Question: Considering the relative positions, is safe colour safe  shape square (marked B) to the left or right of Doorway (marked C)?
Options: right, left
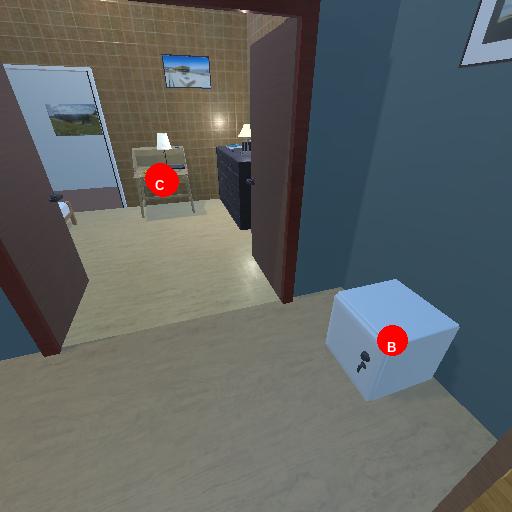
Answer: right